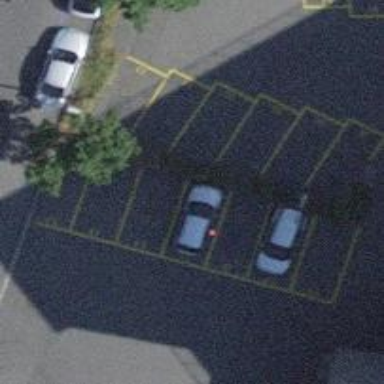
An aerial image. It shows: Charging station.